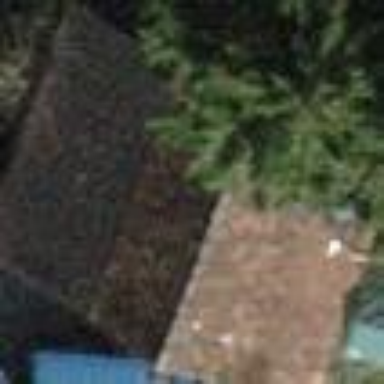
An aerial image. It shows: Building with tiled roof.